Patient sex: M
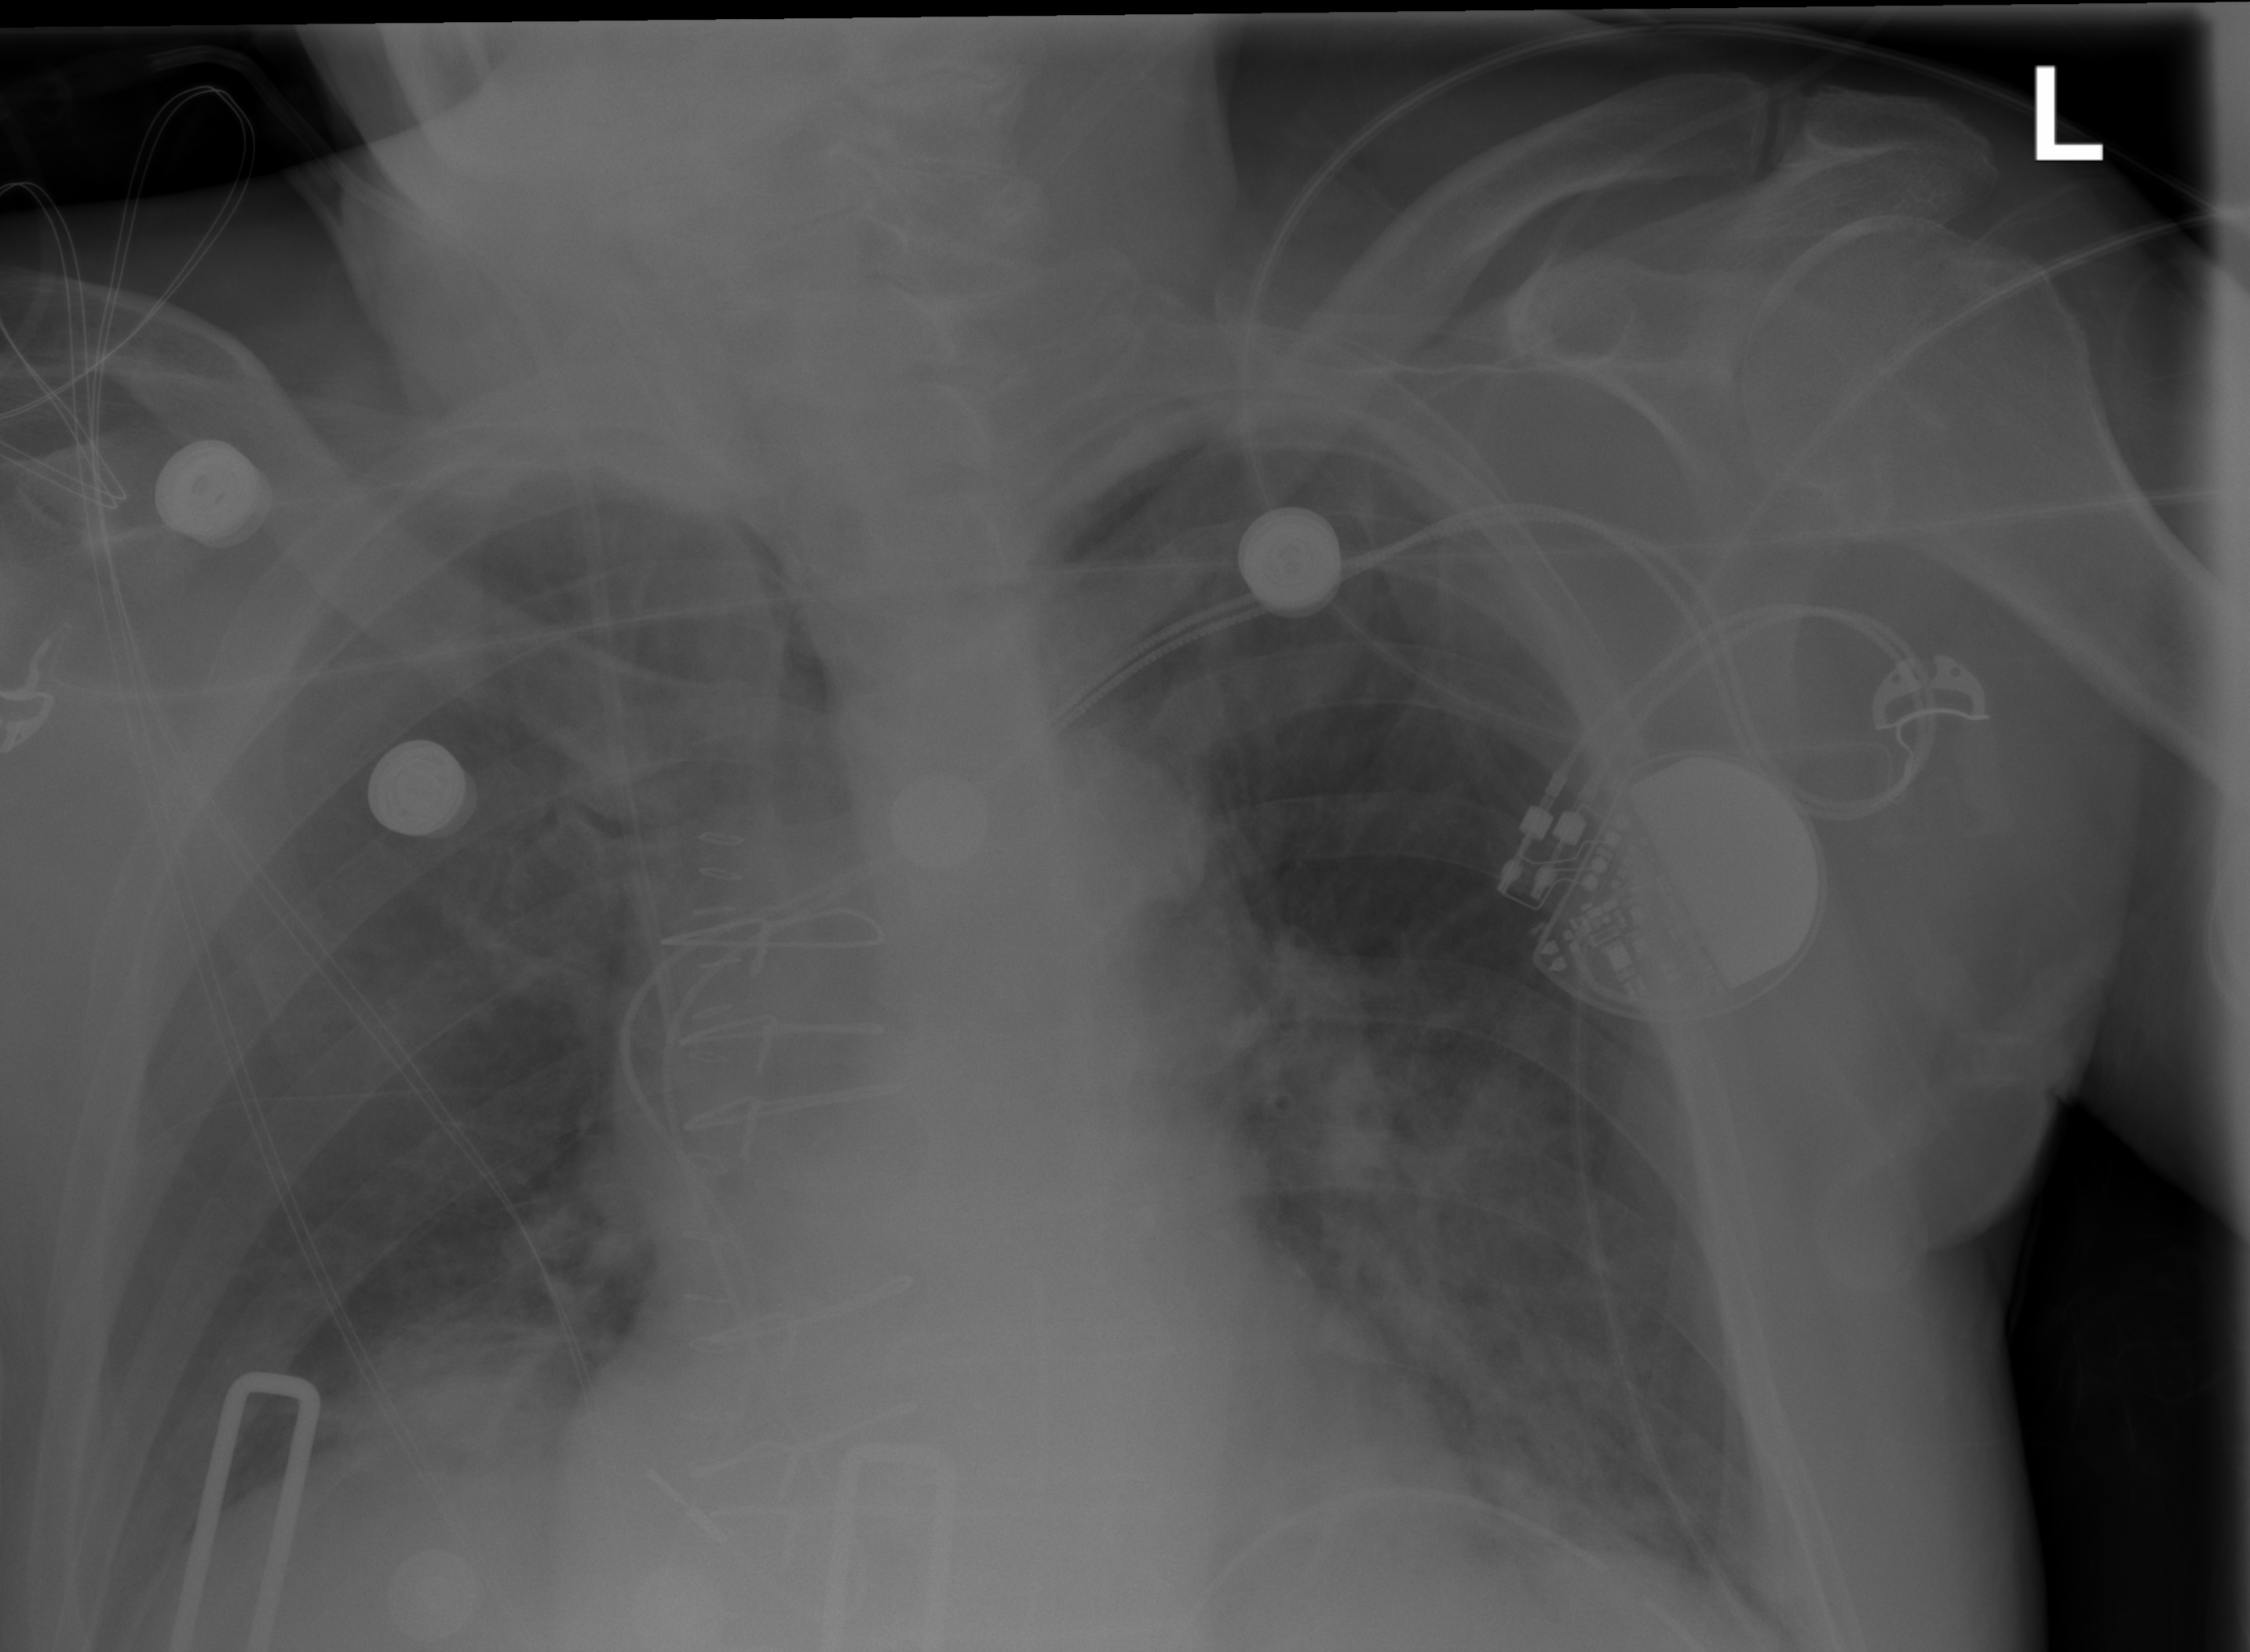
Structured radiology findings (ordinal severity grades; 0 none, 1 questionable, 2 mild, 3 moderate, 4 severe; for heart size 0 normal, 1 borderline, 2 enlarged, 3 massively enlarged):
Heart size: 0
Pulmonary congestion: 1
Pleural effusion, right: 0
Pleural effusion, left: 0
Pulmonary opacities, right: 1
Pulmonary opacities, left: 1
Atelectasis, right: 2
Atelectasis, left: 1